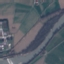
Land use / land cover class: River